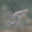
Label: 5